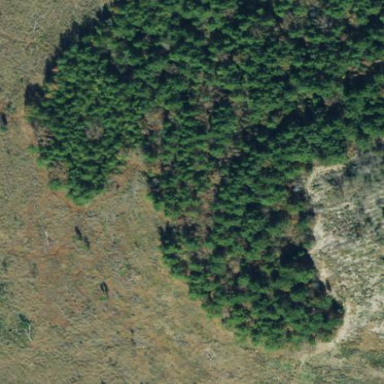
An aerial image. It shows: Evergreen needle-leaved woodland.